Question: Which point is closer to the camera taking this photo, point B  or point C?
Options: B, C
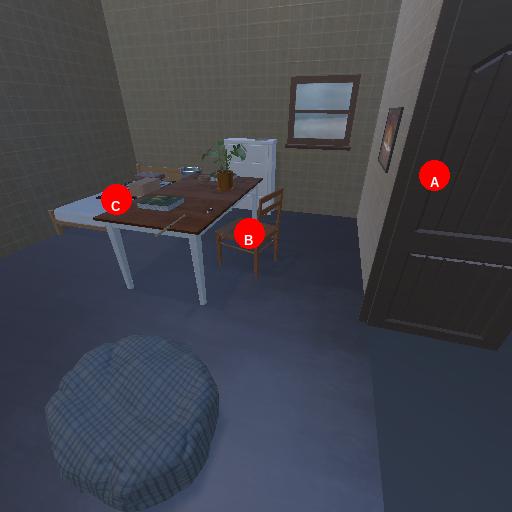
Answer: B